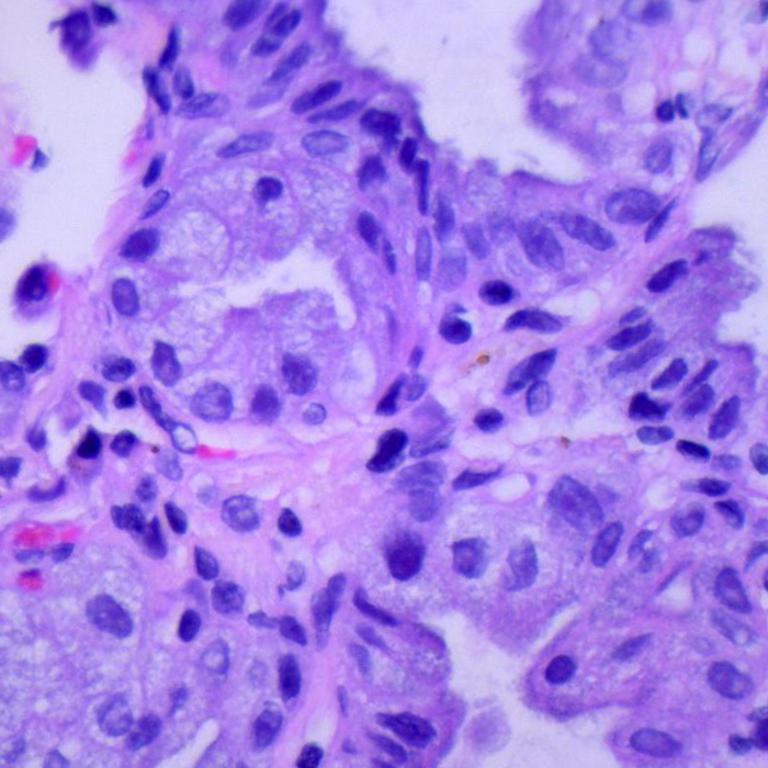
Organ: lung
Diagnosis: adenocarcinomas